Interaction volume radius: 5 \u00c5
Interaction volume height: 25 \u00c5
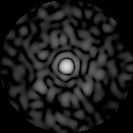
Disorder parameter: 0.8466